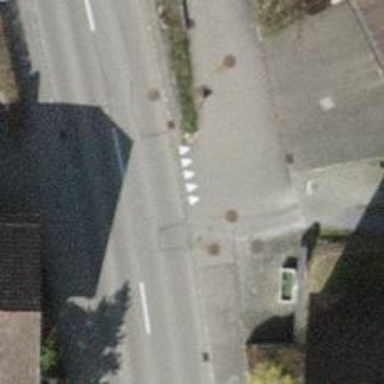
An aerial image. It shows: Road with "give way" sign.